Question: sorry for my bad English
i need to pass data from my First View Controller to Front View Controller of SWRevealViewController
in my First View Controller i do this code
'''
- (void)prepareForSegue:(UIStoryboardSegue *)segue sender:(id)sender
{
if ([segue.identifier isEqualToString:@"menu"]) {
SWRevealViewController *sw = (SWRevealViewController *) segue.destinationViewController;
// error is here i get nav with nil
UINavigationController *nav = (UINavigationController *)sw.frontViewController;
FrontViewController *home = (FrontViewController *) nav.topViewController;
home.passed_student = selected_student;
}
}
'''

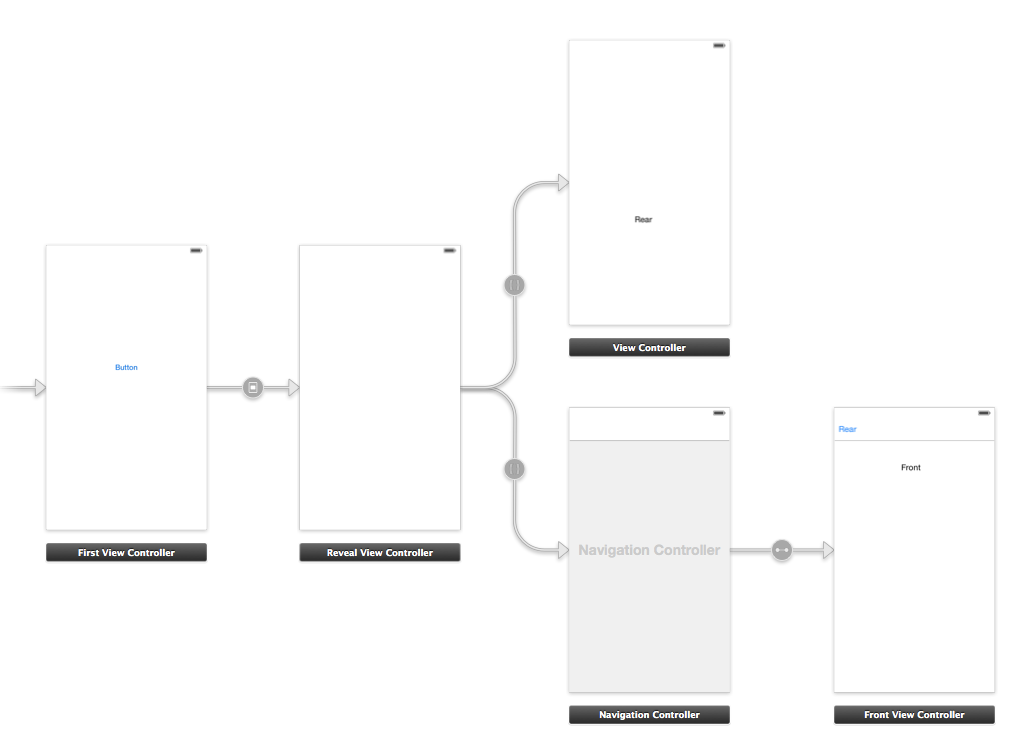
Answer: In storyBord no object(view controller) is created untill it is presented using segue or accessed some other way so here in your code your are presenting the SWRevealViewController but try to access the object of FrontViewController which is not in memory.
So first you should pass your selected_student to your SWRevealViewController then from here to FrontViewController because you can access the object of FrontViewController from here during presenting it using segue. This is the simplest way of doing it.